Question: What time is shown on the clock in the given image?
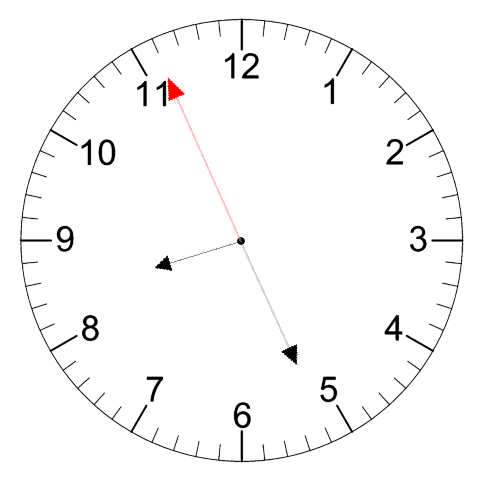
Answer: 08:25:56